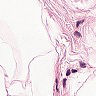
Metastatic tissue present: no